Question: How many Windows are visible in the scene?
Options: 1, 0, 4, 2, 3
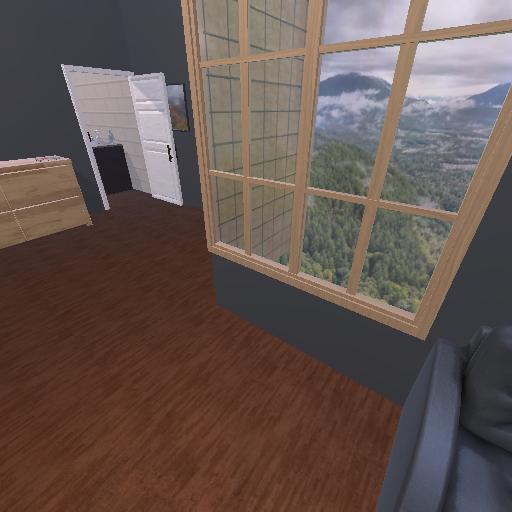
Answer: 1